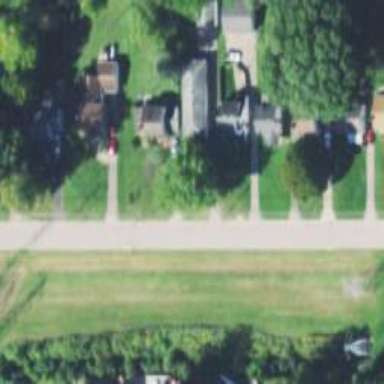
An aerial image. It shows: Historic road.